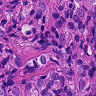
Metastatic tissue present: yes